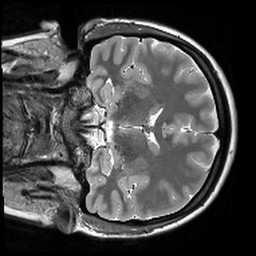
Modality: T2starw
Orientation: coronal
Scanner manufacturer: siemens
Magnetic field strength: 3 T
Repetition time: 9.86 s
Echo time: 0.05 s